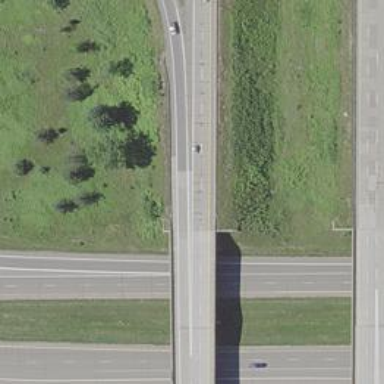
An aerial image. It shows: View of motorway.